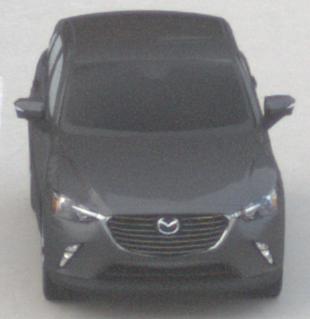
Make: Mazda
Model: CX-3 SKYACTIV-G 120
Detailed model: CX-3 (DK)
Model produced from: 2015/06
Model produced until: 2018/06
Doors: 5
Color: gray
Road condition: dry road
Daytime: morning or afternoon
Contrast: low contrast